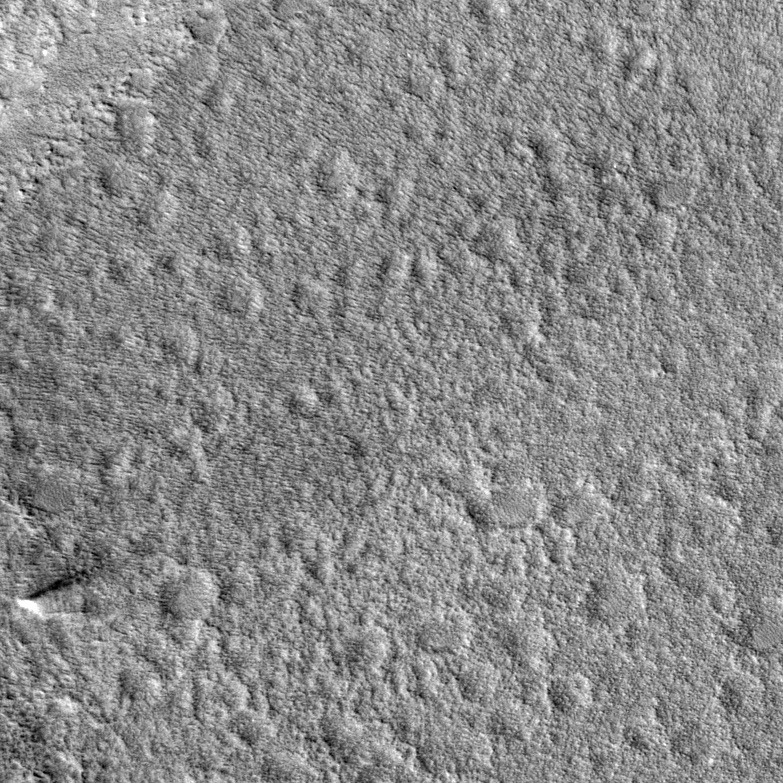
Label: dustdevil